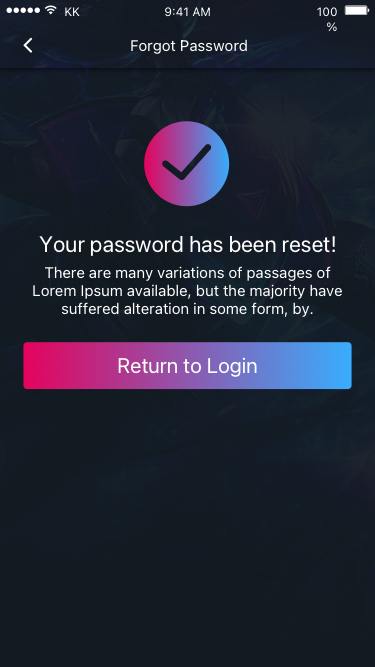
Text in this UI design:
9:41 AM
KK
100%
Your password has been reset!
There are many variations of passages of Lorem Ipsum available, but the majority have suffered alteration in some form, by.
Return to Login
Forgot Password